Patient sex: F
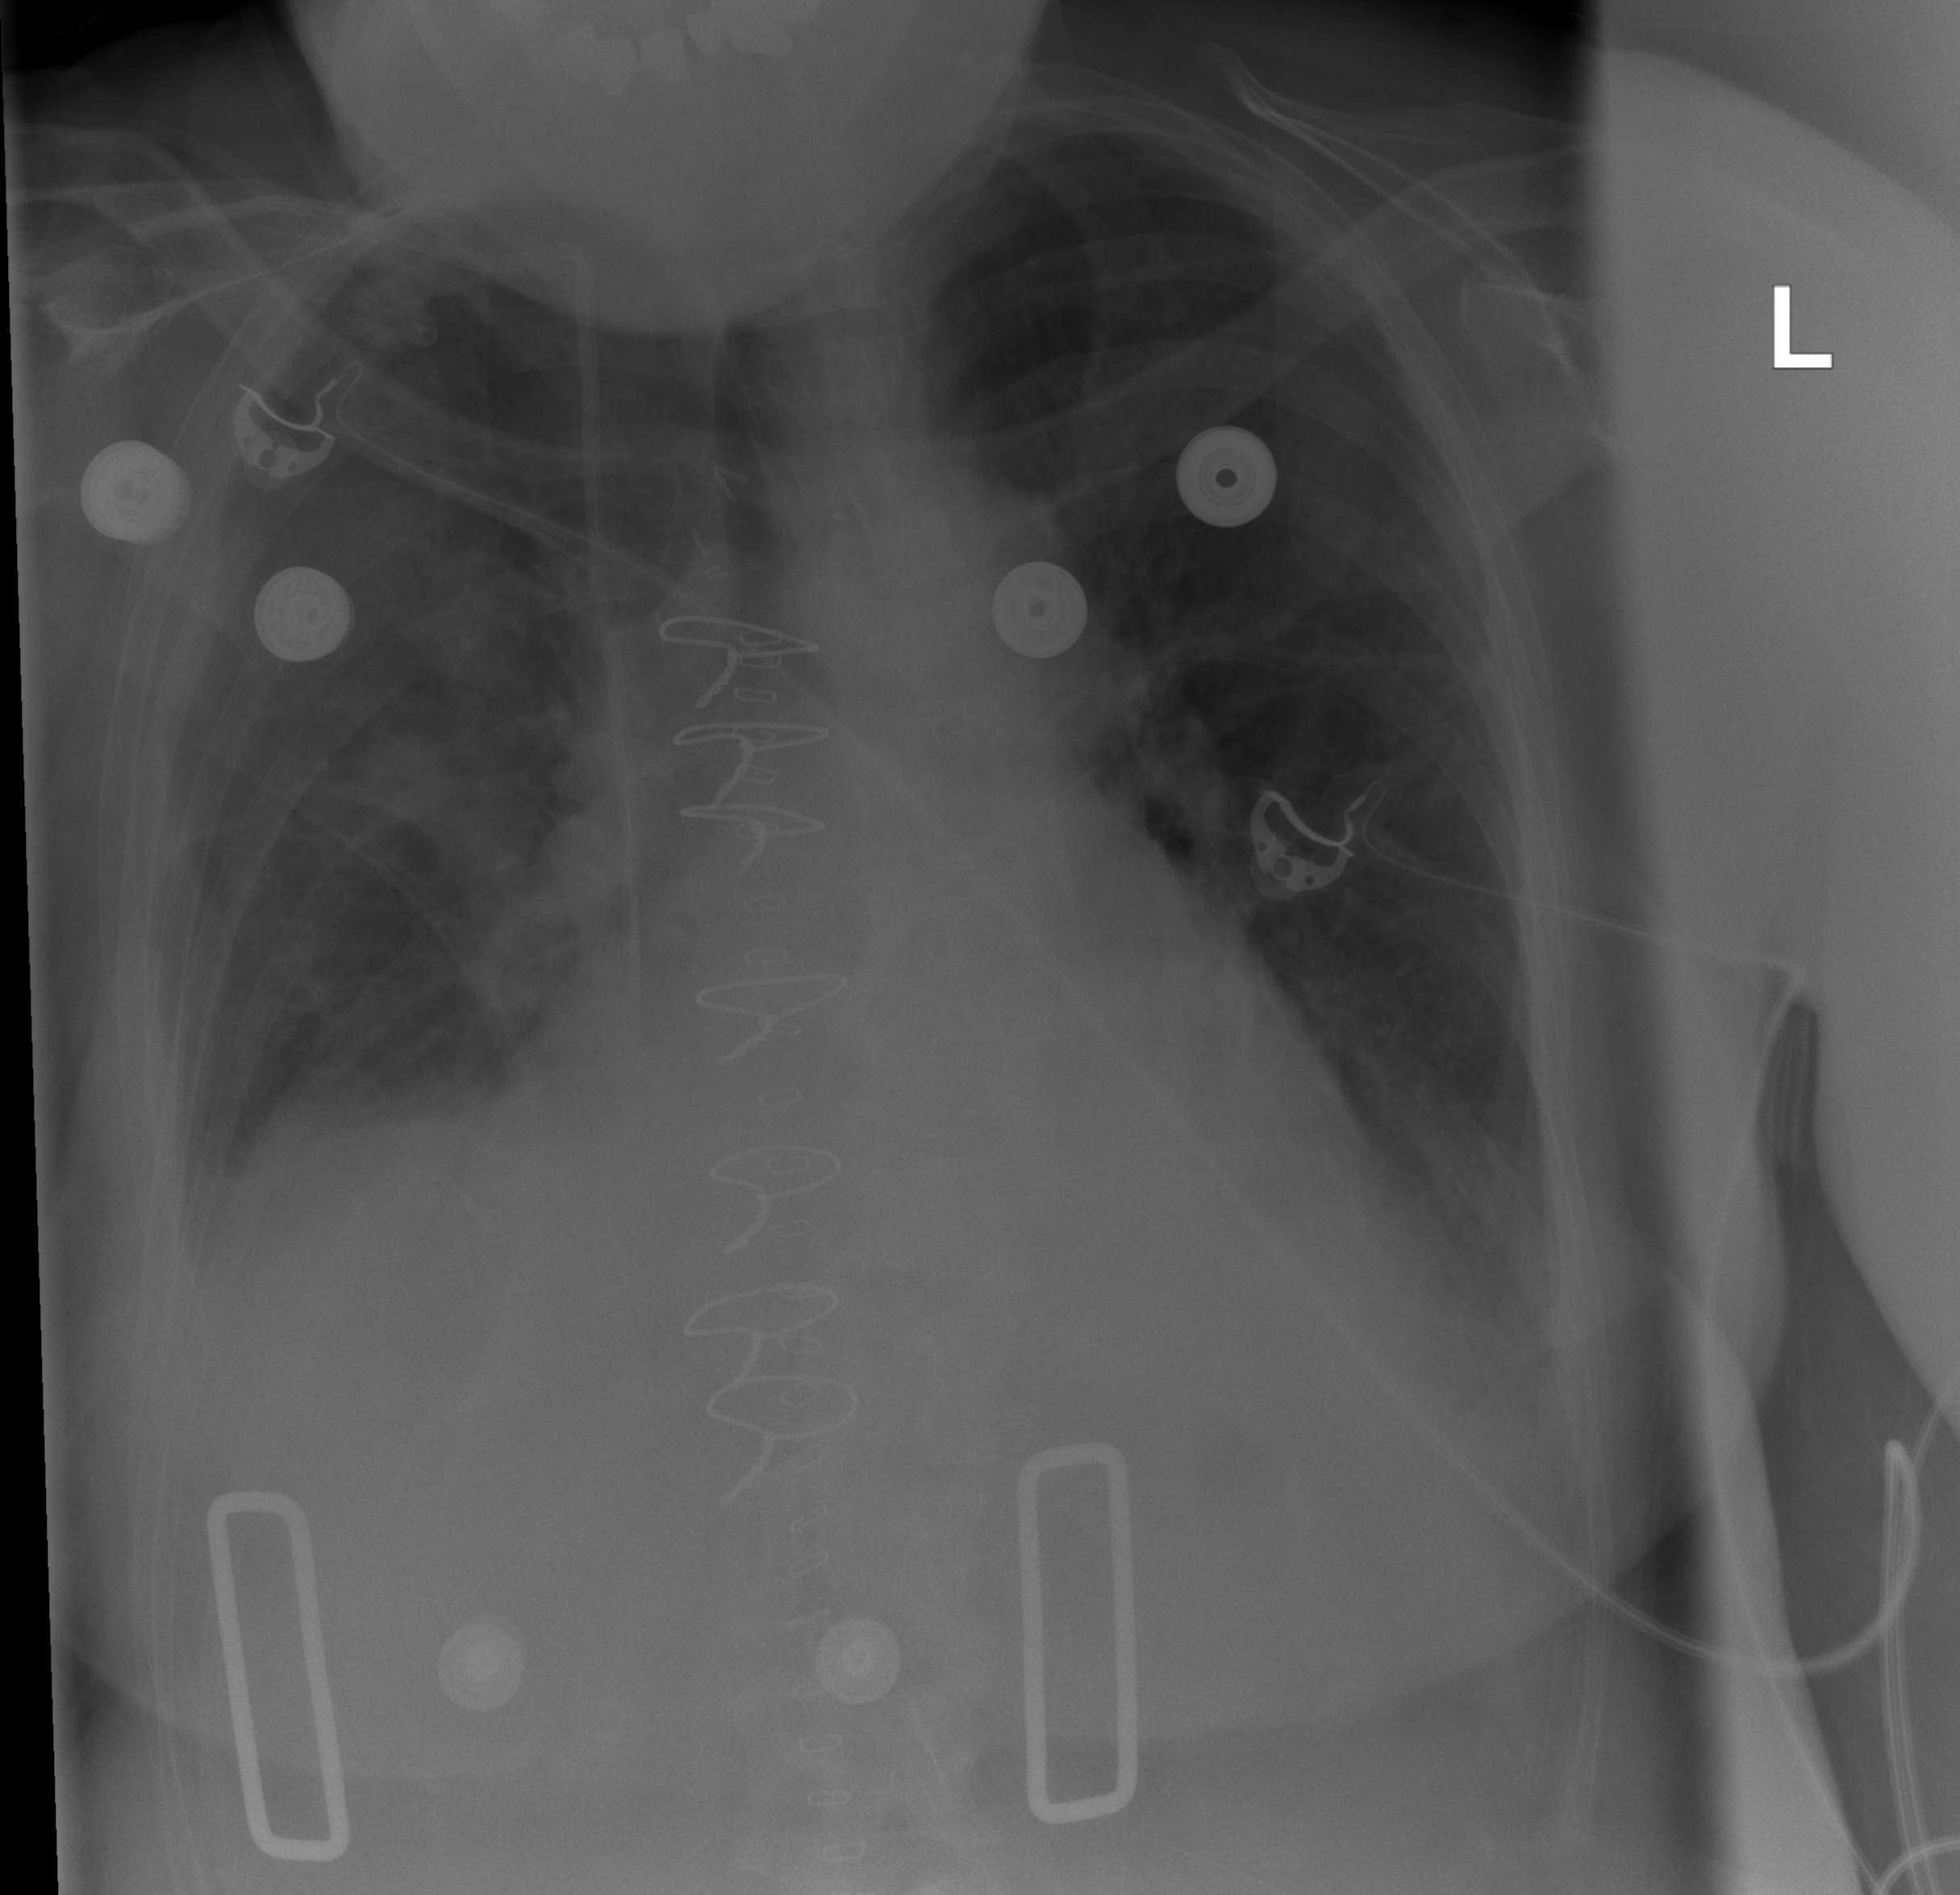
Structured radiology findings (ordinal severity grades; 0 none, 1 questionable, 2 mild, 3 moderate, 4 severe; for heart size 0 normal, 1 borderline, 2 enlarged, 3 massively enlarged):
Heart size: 2
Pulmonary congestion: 2
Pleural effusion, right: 2
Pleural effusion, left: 2
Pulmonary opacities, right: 2
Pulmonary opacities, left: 2
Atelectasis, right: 2
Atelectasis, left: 2